Question: All,
I'm pretty new to AS3, so this is probably a very trivial question. But, I'm stuck.
I'm working on a new Flash application (AS3). The app uses a Document class.
Here's how I've set up the folder structure:
- - > "com" folder- > - > "[mycompany]" folder- > - > - > "[myproject]" folder
So, in Flash CS5, in the main FLA, the Class: field points to "com.mycompany.myproject.AppName"
If I click the little "pencil" icon next to that field, Flash CS5 loads AppName.as in the IDE.
In AppName.as, the first few lines are:
'''
package com.mycompany.myproject {
import flash.display.Sprite;
public class AppName extends Sprite {
'''
When I test the movie, everything works just like I'd expect. So far, so good.
However, when I try this on my HOME pc, it doesn't work - the constructor in AppName.as is never called.
There are no output messages or errors - just that nothing happens. Flash runs the SWF as though there was no ActionScript associated with it (there's no timeline code).
So, clearly, something is different on my home PC than on my office PC. But I can't figure out what.
Here's what I've ruled out:
- - -
The strange thing... on my home PC, when I'm in Flash CS5 - if I click the little Pencil icon next to the Class: field, AppName.as loads in the IDE. So, it's as though Flash knows where to find the document.
The only problem is that, when I test the movie, the constructor is not called.
I know there are no errors in that Class, since it works perfectly on my office PC.
But, just to be sure, I reduced the Class to this:
'''
package com.mycompany.myproject {
import flash.display.Sprite;
public class AppName extends Sprite {
public function AppName () {
trace ("Working!");
}
}
}
'''
On my office PC, I see "Working" in the output window when I test this; on my home PC, nothing.
Many thanks in advance for any insight or advice!
[UPDATE]
In response to several comments, here's screenshots of the various settings:

Here's the <URL>
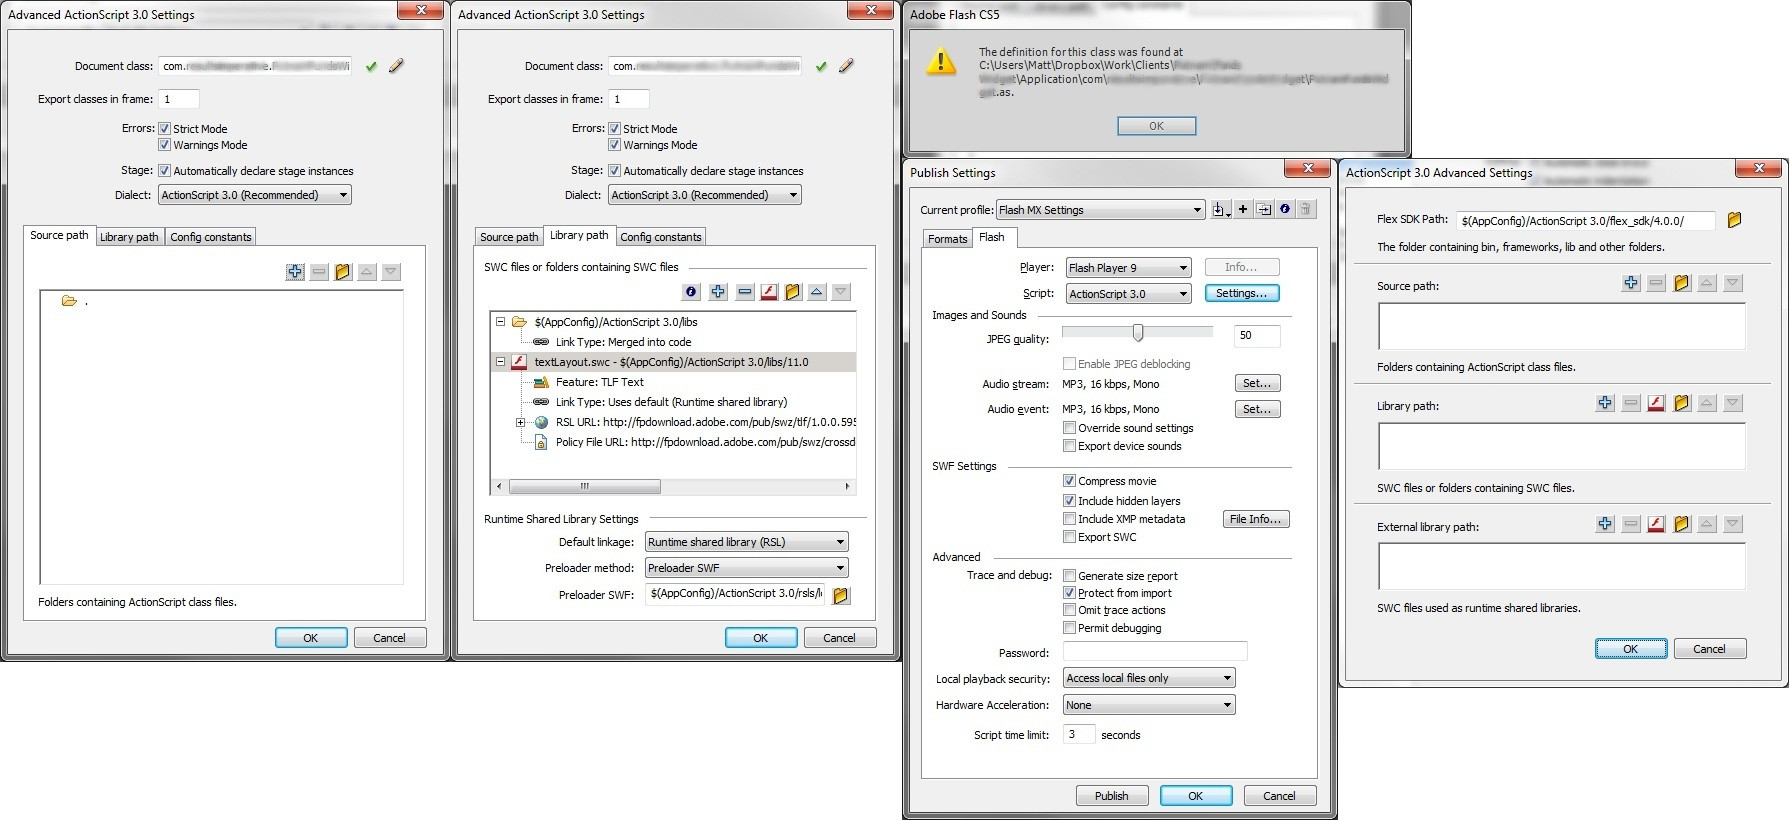
Answer: I know it's bad form to answer your own question, but I finally figured it out. It had to do with lettercase in the path.
Here's the details (just in case anyone else is interested)...
It turns out that on the computer I originally created the application on (my office PC), the path I used was:
- - - -
So, my document class begins:
'''
package com.mycompany.MyProject {
'''
As I mentioned, I use dropbox.
So, when I started up my home PC, dropbox automatically starts, and syncs everything.
However, here's what dropbox created:
- - - -
Note that "myproject" is not capitalized the same way.
Apparently, the Flash IDE is not sensitive to case, which is why it was able to find the Class document (MyProject.as), when I tried to edit it. However, the compiler must be, so it was not able to find it.
As soon as I changed the "myproject" folder to "MyProject", everything worked great.
Sorry for such a stupid question.